Question: The TFS server and scvmm server can ping success to each other. But we can't configure the Lab Management of TFS to the scvmm. It throws the following exception:

The tfs and scvmm all run in the same domain and related services run as the same domain account.
More info:
1. SCVMM console on TFS server cannot connect the sc server with the following error:
2. SCVMM console on scvmm server can successfully connect to scam server locally
3. List item
Could you give me some clue about the issue?
Version:
1. TFS server is 2012
2. Scvmm server is 2012 SP1
3. Scvmm console on tfs server is 2012
4. Scvmm console on scvmm server is 2012 sp1
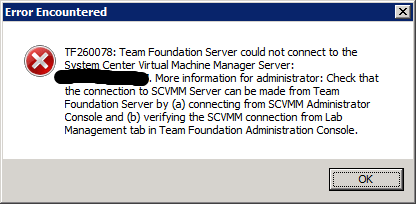
Answer: After days of investigation, the issue is cased by the Scvmm console version.
SCVMM console must be the same version as SCVMM server.
In order to integrate TFS with SCVMM:
1. Install the SCVMM console on TFS server
2. The SCVMM console version should be same as the version of SCVMM server
Now we setup an SCVMM 2012 server, use the SCVMM 2012 console on TFS to connect to the SCVMM 2012 server successful.